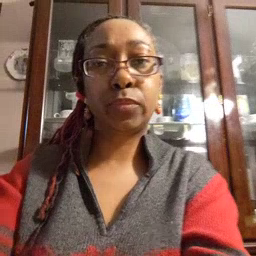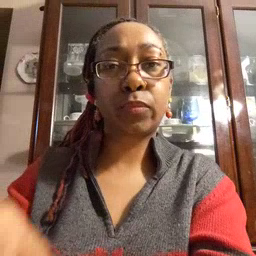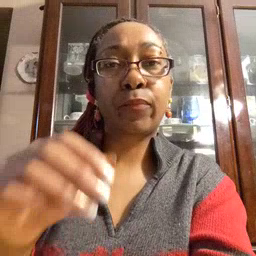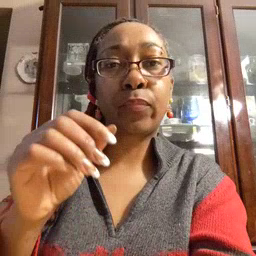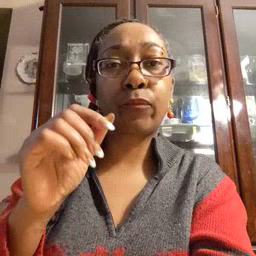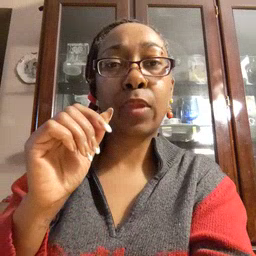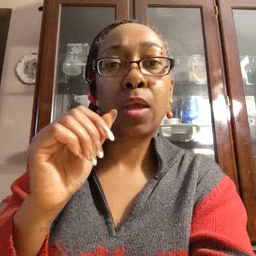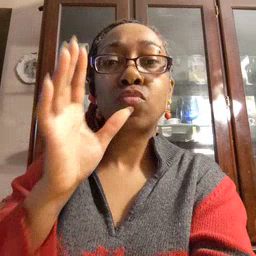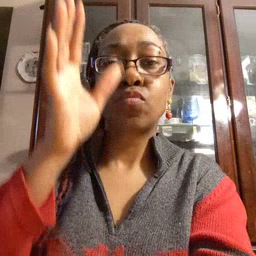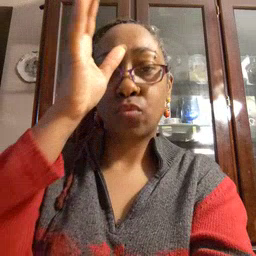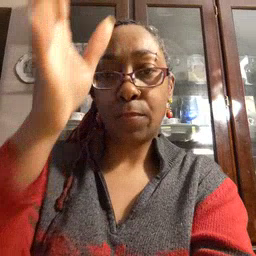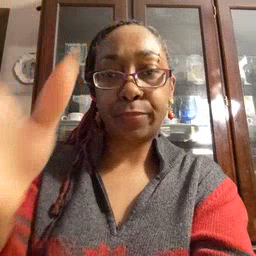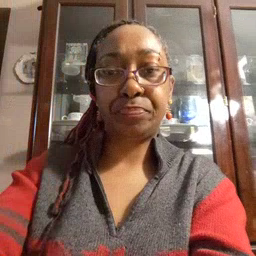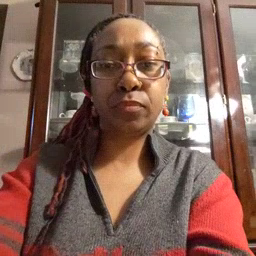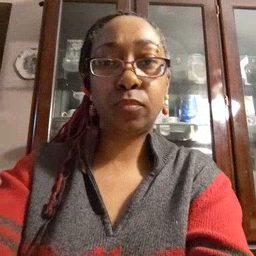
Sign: grandpa